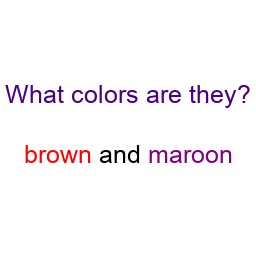
Color: red, purple
Color name shown: brown, maroon
Background color: white
Question text color: indigo